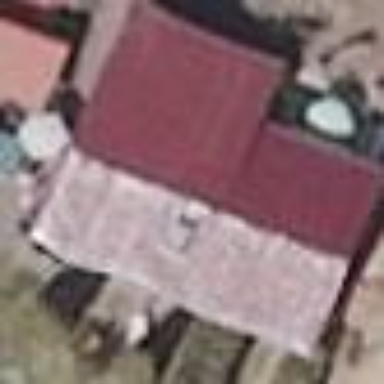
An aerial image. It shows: House with flat maroon roof.